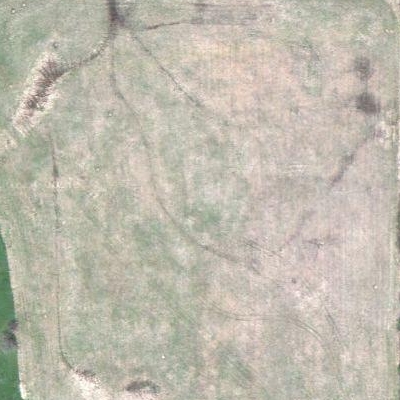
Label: aGrass